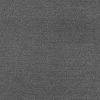
Atmospheric dust classification: dusty